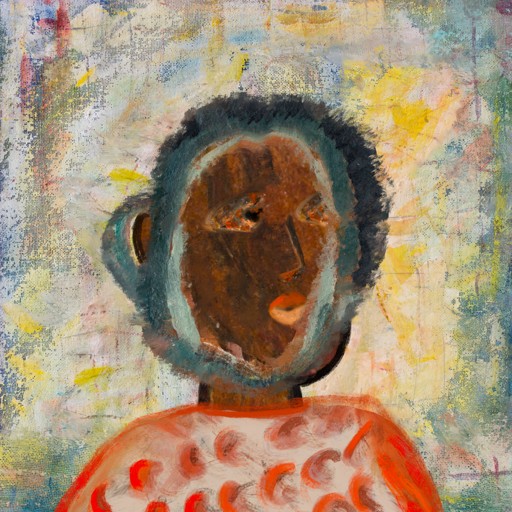
Background: Irani, Head And Neck Side: Mosgoul, Face Side: Gypsy_Queen, Bust: Rupkatha, Hair Side: Boggyland, Head Accessory: Blank, Second Necklace: Blank, Necklace: Blank, Baby: Blank